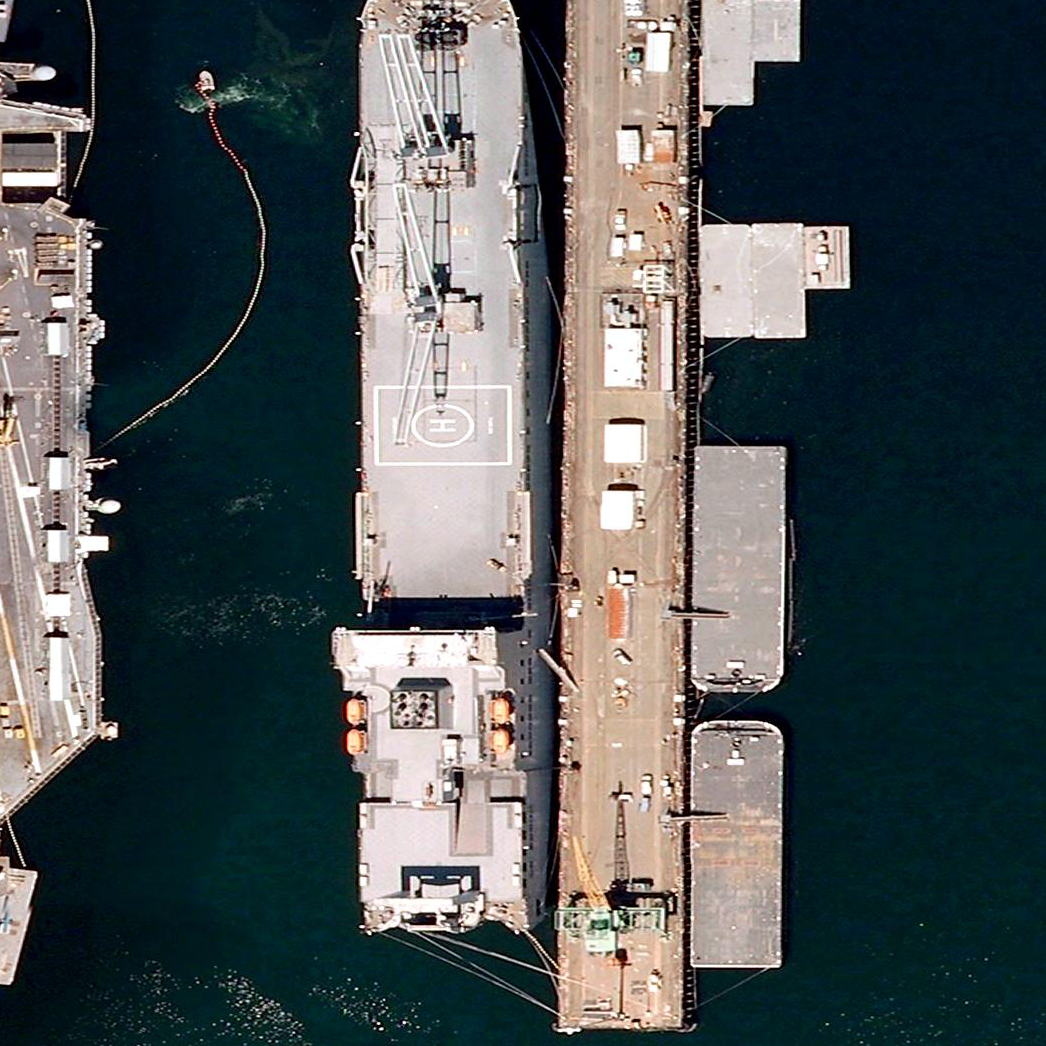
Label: Crane_ship